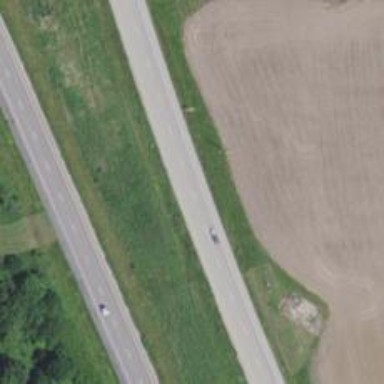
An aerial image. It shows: Trunk highway with expressway features.